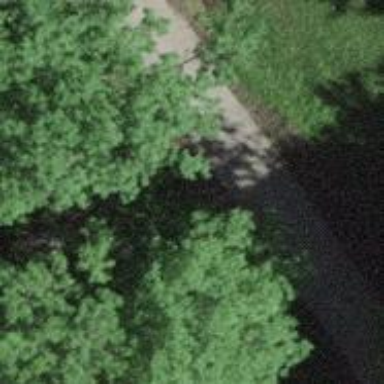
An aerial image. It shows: Culvert tunnel.